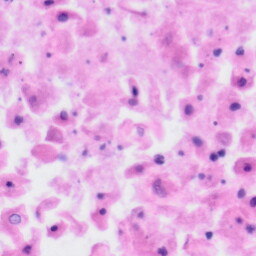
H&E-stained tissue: Tonsil